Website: home-depot
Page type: customer-info-address
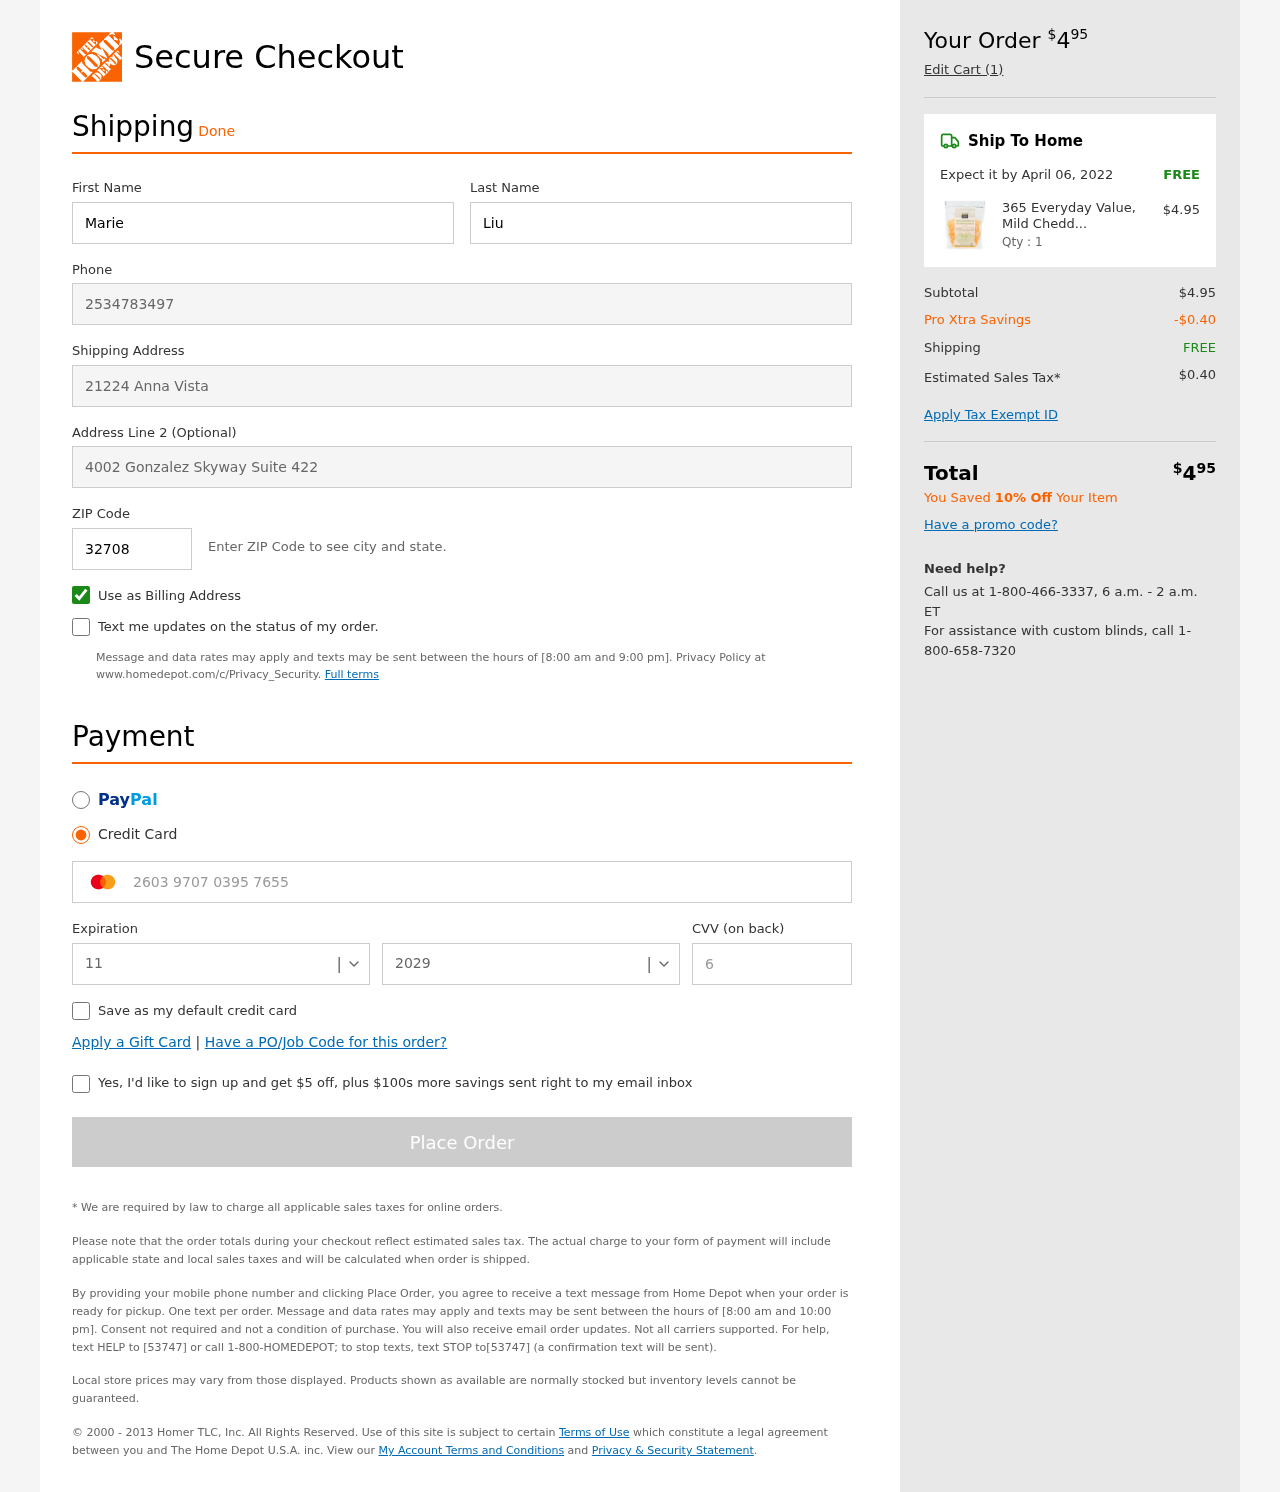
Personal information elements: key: PII_CARD_CVV
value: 657
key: PII_CARD_EXPIRY_MONTH
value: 11
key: PII_CARD_EXPIRY_YEAR
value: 29
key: PII_CARD_NUMBER
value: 2603 9707 0395 7655
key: PII_FIRSTNAME
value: Marie
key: PII_LASTNAME
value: Liu
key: PII_PHONE
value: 2534783497
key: PII_POSTCODE
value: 32708
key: PII_STREET
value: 21224 Anna Vista
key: PII_STREET2
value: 4002 Gonzalez Skyway Suite 422
Product elements: key: PRODUCT1_NAME
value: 365 Everyday Value, Mild Cheddar & Monterey Jack Cheese, Shredded, 12 oz
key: PRODUCT1_PRICE
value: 4.95
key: PRODUCT1_QUANTITY
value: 1
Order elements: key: ORDER_TOTAL
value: $495
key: ORDER_NUM_ITEMS
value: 1
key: ORDER_DELIVERY_DATE
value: April 06, 2022
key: ORDER_SHIPPING_COST
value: FREE
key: ORDER_SUBTOTAL
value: $4.95
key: ORDER_DISCOUNT
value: -$0.40
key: ORDER_SHIPPING_COST2
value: FREE
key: ORDER_TAX
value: $0.40
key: ORDER_TOTAL2
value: $495
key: ORDER_SAVINGS_MESSAGE
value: You Saved 10% Off Your Item